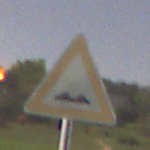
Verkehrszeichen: UnebeneFahrbahn
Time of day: Night
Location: Outdoor (Nature)
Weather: Clear
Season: NotSpecified
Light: Natural